Question: Let me preface this with saying I'm very inexperienced with 3D graphics.
## Problem
I'm using Three.js. I have two spheres which (deliberately) collide in my WebGL model. When my spheres are incredibly large, the overlapping spheres appear "broken" where they intersect, but smaller spheres render perfectly fine.
I have a very specific reason for using such large units for some objects, and scaling down objects isn't really an option.
## Example

Here is a fiddle for the larger spheres: <URL>
and for the smaller ones: <URL>
## Code
'''
var radiusUnits = 1790; // 179000000
var container;
var camera, scene, renderer;
var clock = new THREE.Clock();
var cross;
var plane;
var controls;
var cube;
var cubeMaterial = new THREE.MeshBasicMaterial( { color: 0xffffff, vertexColors: THREE.VertexColors } );
init();
animate();
function init() {
camera = new THREE.PerspectiveCamera(100, window.innerWidth / window.innerHeight, 0.1, <PHONE>);
controls = new THREE.OrbitControls(camera);
camera.position.set(2000, 2000, 2000);
camera.position.z = 500;
scene = new THREE.Scene();
var texture = THREE.ImageUtils.loadTexture('http://i.imgur.com/qDAEVoo.jpg');
var material = new THREE.MeshBasicMaterial({
color: 0xFFFFFF,
map: texture,
opacity:1
});
var material1 = new THREE.MeshBasicMaterial({ color: 0xFF0000, wireframe: true, opacity:1 });
var geometry = new THREE.SphereGeometry(radiusUnits, 32, 32);
var geometry1 = new THREE.SphereGeometry(radiusUnits, 32, 32);
var mesh = new THREE.Mesh(geometry, material);
var mesh1 = new THREE.Mesh(geometry1, material1);
mesh1.position.set(0, 1000, 0);
mesh.position.set(0, -1000, 0);
scene.add(mesh);
scene.add(mesh1);
renderer = new THREE.WebGLRenderer( { antialias: true, alpha: true } );
document.body.appendChild(renderer.domElement);
renderer.setSize( window.innerWidth, window.innerHeight );
}
function onWindowResize() {
renderer.setSize( window.innerWidth, window.innerHeight );
render();
}
function animate() {
controls.update();
requestAnimationFrame( animate );
}
window.requestAnimFrame = (function(){
return window.requestAnimationFrame ||
window.webkitRequestAnimationFrame ||
window.mozRequestAnimationFrame ||
window.oRequestAnimationFrame ||
window.msRequestAnimationFrame ||
function( callback ){
window.setTimeout(callback, 1000 / 60);
};
})();
(function animloop(){
requestAnimFrame(animloop);
render();
})();
function render() {
var delta = clock.getDelta();
renderer.render( scene, camera );
}
'''
Why, exactly, does this happen? And is there anything I can do to fix this, short of scaling down these objects?
Thanks in advance.
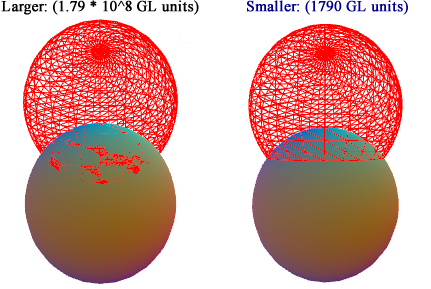
Answer: The short answer, set your z near plane further away
Change
'''
camera = new THREE.PerspectiveCamera(
100, window.innerWidth / window.innerHeight, 0.1, <PHONE>);
'''
to
'''
var zNear = 1000;
var zFar = <PHONE>;
camera = new THREE.PerspectiveCamera(
100, window.innerWidth / window.innerHeight, zNear, zFar);
'''
Note: I don't know if 1000 will work, if it doesn't try 10000.
A zBuffer, the thing used to be able to tell which pixels go in front of other previously drawn pixels, has limited resolution. In WebGL it could be 16bits, 24 or 32. I'm guessing 24 is the most common. For the point of illustration let's assume it was just 4 bits though. That would mean for a given z range there are only 16 possible values. Given the standard math used for 3D projection, on a 4 bit zbuffer, if the range was 'zNear = 0.1' and 'zFar = <PHONE>' the 16 possible values are something like
'''
0 = 0.100
1 = 0.107 range: 0.007
2 = 0.115 range: 0.008
3 = 0.125 range: 0.010
4 = 0.136 range: 0.011
5 = 0.150 range: 0.014
6 = 0.167 range: 0.017
7 = 0.187 range: 0.021
8 = 0.214 range: 0.027
9 = 0.250 range: 0.036
10 = 0.300 range: 0.050
11 = 0.375 range: 0.075
12 = 0.500 range: 0.125
13 = 0.750 range: 0.250
14 = 1.500 range: 0.750
15 = <PHONE>.993 range: <PHONE>.493
'''
As you can see the range between values increase exponentially meaning there is almost no resolution far away from the camera.
If we increase 'zNear' to 1000 we get
'''
0 = 1000.000
1 = 1071.407 range: 71.407
2 = 1153.795 range: 82.389
3 = 1249.911 range: 96.115
4 = 1363.495 range: 113.584
5 = 1499.786 range: 136.291
6 = 1666.349 range: 166.564
7 = 1874.531 range: 208.182
8 = 2142.158 range: 267.626
9 = 2498.929 range: 356.771
10 = 2998.287 range: 499.358
11 = 3747.056 range: 748.769
12 = 4994.292 range: 1247.236
13 = 7486.097 range: 2491.805
14 = 14940.239 range: 7454.142
15 = <PHONE>.000 range: <PHONE>.761
'''
You can see it starting to spread out a little. On a 24bit depth buffer with 'zNear' at 0.1 and 'zFar' at <PHONE> the range between the last 15 units is
'''
<PHONE> = 115869.957 range: 7485.454
<PHONE> = 124466.066 range: 8596.109
<PHONE> = 134439.829 range: 9973.763
<PHONE> = 146151.280 range: 11711.451
<PHONE> = 160097.879 range: 13946.599
<PHONE> = 176987.000 range: 16889.122
<PHONE> = 197859.711 range: 20872.711
<PHONE> = 224313.847 range: 26454.135
<PHONE> = 258933.659 range: 34619.812
<PHONE> = 306189.940 range: 47256.281
<PHONE> = 374545.842 range: 68355.902
<PHONE> = 482194.095 range: 107648.253
<PHONE> = 676678.248 range: 194484.154
<PHONE> = <PHONE>.478 range: 457416.229
<PHONE> = <PHONE>.993 range: <PHONE>.515
'''
Where as with 'zNear' at 1000 they're
'''
<PHONE> = <PHONE>.475 range: 725.553
<PHONE> = <PHONE>.330 range: 725.855
<PHONE> = <PHONE>.487 range: 726.157
<PHONE> = <PHONE>.947 range: 726.459
<PHONE> = <PHONE>.709 range: 726.762
<PHONE> = <PHONE>.773 range: 727.064
<PHONE> = <PHONE>.140 range: 727.367
<PHONE> = <PHONE>.810 range: 727.670
<PHONE> = <PHONE>.784 range: 727.973
<PHONE> = <PHONE>.060 range: 728.277
<PHONE> = <PHONE>.640 range: 728.580
<PHONE> = <PHONE>.524 range: 728.884
<PHONE> = <PHONE>.712 range: 729.188
<PHONE> = <PHONE>.204 range: 729.492
<PHONE> = <PHONE>.000 range: 729.796
'''
Which is probably a little more reasonable? It's basically saying 2 points that are less than ~728 units different when far away from the camera may be sorted incorrectly. Or to put it in a positive light, as long as 2 points are at least 728 units away from each other in their distance from the camera they'll be sorted correctly.
All of this is to point out that you have to set your near and far clipping planes appropriately for your application.
I should probably note that the math being applied is just the most common math and probably the same math that three.js used by default. With your own vertex shaders you could make the zbuffer do something else. <URL>.